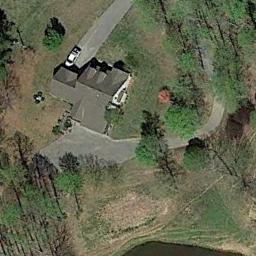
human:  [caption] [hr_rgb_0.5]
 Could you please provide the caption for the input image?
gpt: A path leads to this house with black roof .

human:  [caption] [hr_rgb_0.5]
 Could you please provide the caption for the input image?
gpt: In sparse residential areas there are several houses of different sizes and several green trees surrounded by grass .

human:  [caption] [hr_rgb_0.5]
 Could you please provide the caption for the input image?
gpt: A building is  in a sparse residential .

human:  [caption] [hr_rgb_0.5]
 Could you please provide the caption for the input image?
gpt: The sparse residential is on the grass next to some trees and a road .

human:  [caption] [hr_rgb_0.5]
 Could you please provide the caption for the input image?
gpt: A sparse residential area with a brown building and some green trees .